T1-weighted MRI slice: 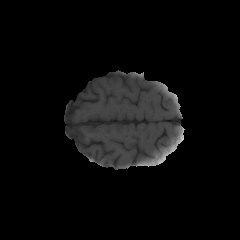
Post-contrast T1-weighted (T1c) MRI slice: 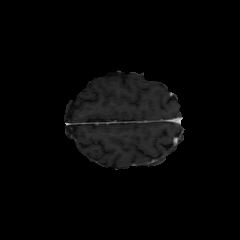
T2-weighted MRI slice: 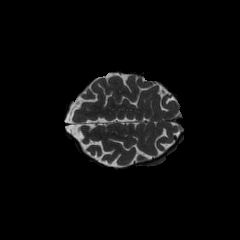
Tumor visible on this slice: no